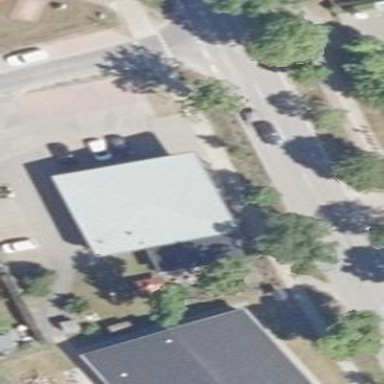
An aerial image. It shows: Retail building.